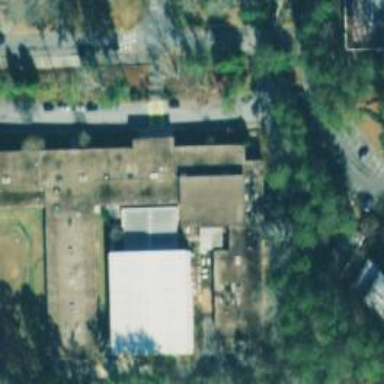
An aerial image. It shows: School building.